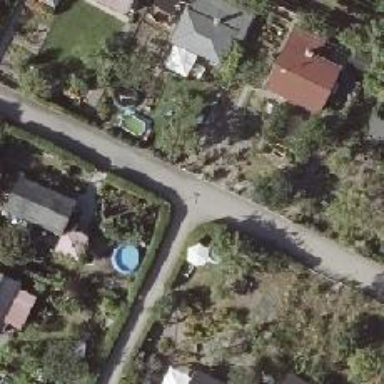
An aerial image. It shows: Alleyway designated as service road.